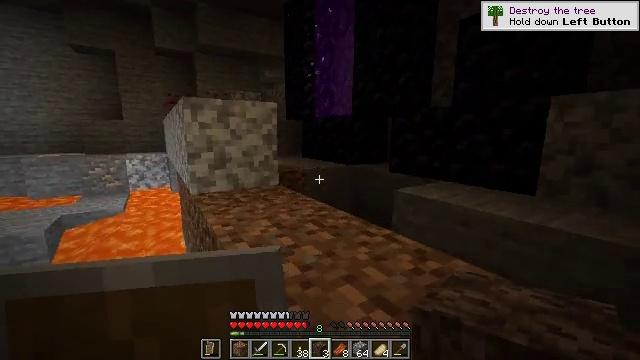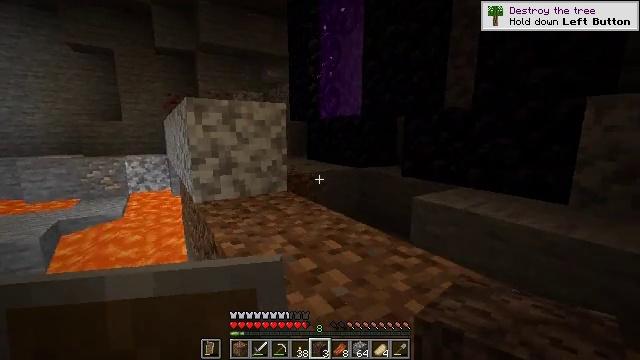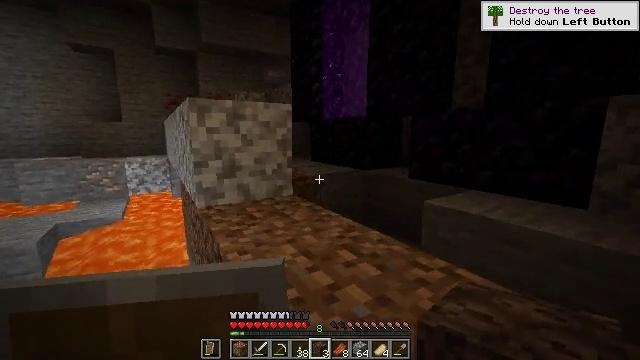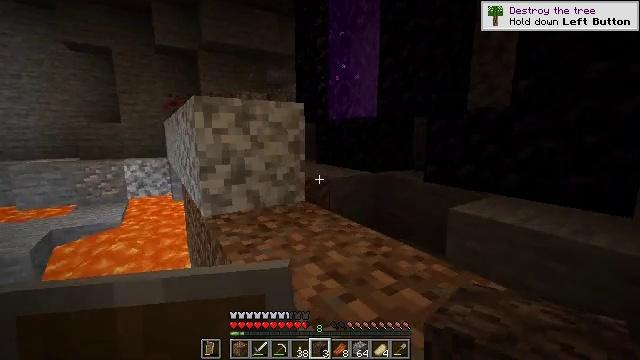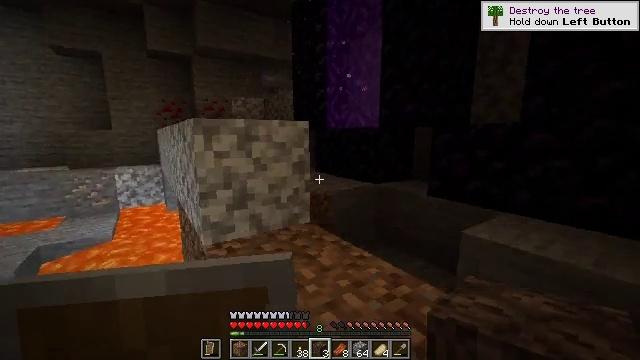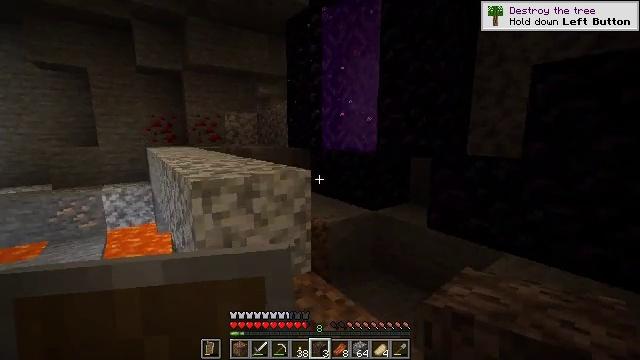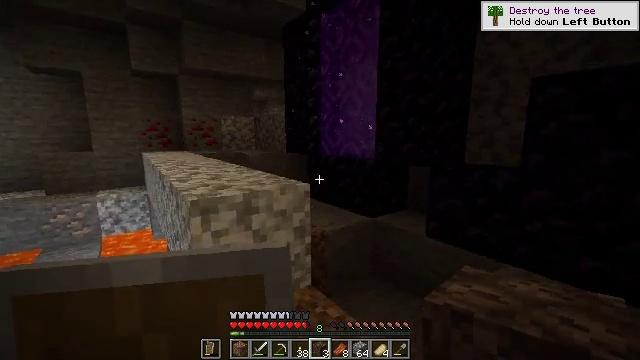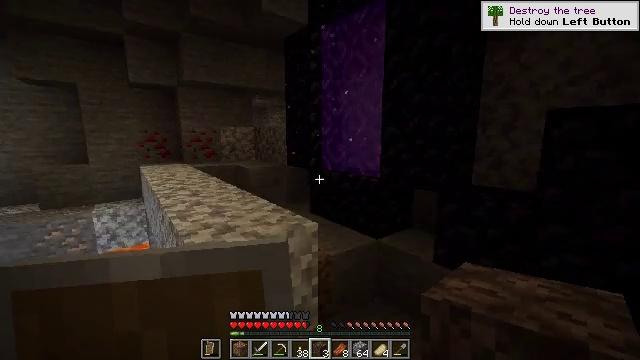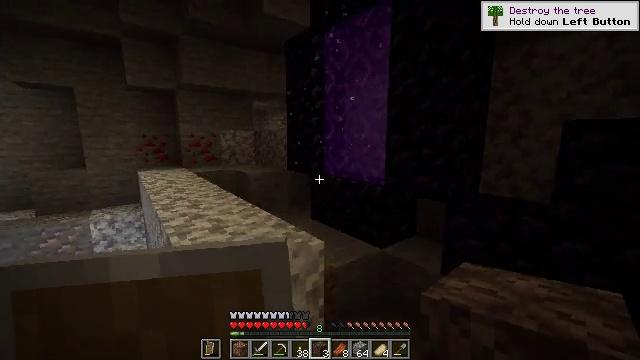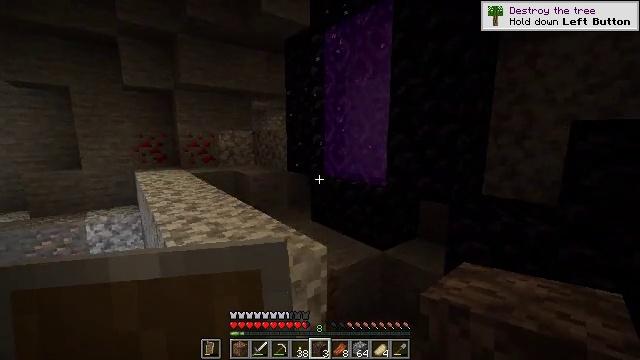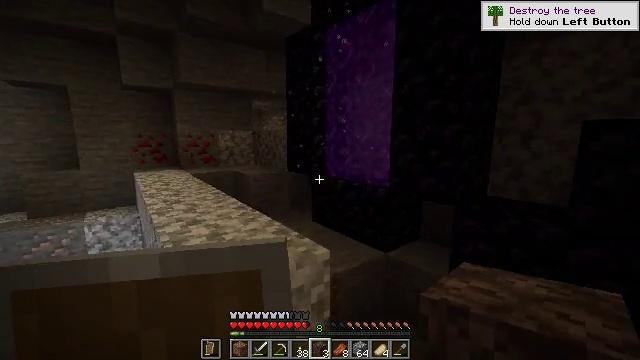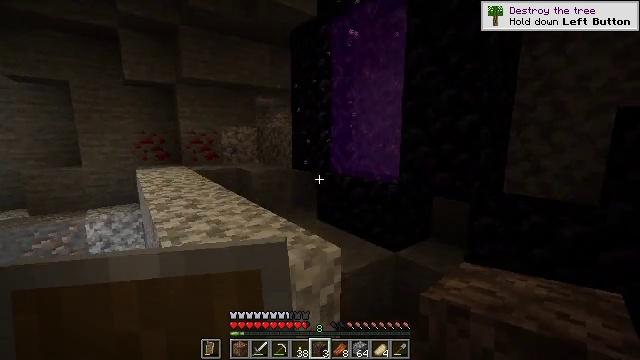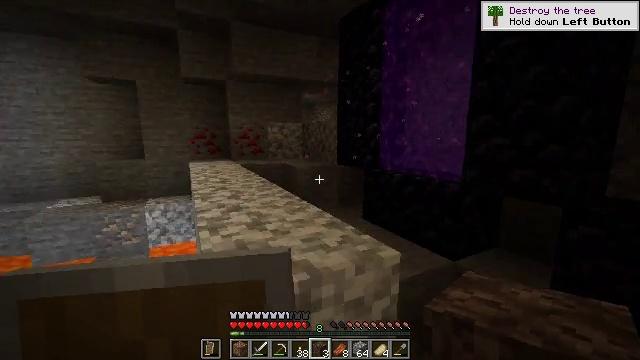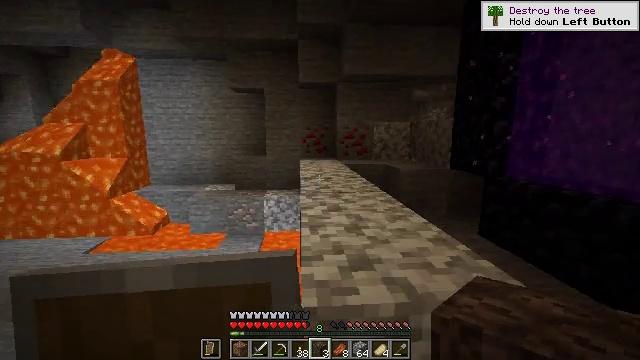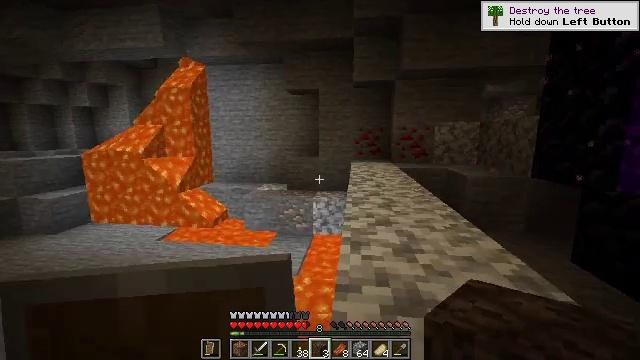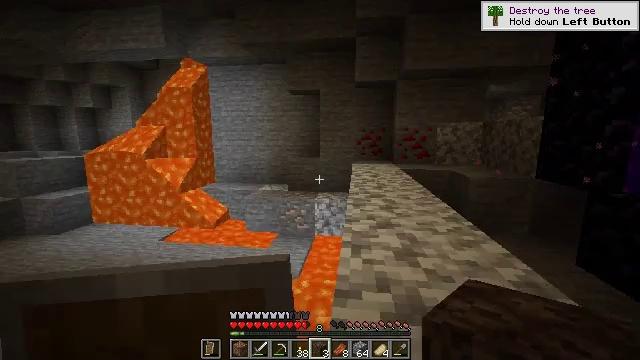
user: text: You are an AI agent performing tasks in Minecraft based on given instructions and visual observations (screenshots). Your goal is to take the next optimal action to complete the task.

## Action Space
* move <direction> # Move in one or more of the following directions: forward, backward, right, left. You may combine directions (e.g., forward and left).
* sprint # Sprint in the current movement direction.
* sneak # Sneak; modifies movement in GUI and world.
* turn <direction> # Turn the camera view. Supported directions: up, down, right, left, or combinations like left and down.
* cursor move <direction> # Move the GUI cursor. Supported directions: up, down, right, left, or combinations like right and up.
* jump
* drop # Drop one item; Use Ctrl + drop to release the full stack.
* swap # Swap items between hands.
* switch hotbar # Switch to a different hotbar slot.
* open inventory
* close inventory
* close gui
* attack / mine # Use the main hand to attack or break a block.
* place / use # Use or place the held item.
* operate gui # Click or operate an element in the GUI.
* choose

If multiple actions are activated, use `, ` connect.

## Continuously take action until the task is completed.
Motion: motion action
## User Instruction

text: Break soul sand to slow down mobs.
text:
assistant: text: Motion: move forward
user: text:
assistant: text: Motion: move forward
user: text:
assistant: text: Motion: move forward
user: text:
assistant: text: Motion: move forward, turn right, jump
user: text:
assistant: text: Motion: move forward, turn right, jump
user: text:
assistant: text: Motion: move forward, jump
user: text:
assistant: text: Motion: move forward, jump
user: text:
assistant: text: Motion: move forward
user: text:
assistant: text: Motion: move forward
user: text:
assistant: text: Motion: move forward
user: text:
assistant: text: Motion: move forward
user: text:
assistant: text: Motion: move forward, turn left
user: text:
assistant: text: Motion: move forward, turn left
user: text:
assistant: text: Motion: turn left
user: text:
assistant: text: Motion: no_op
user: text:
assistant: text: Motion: no_op
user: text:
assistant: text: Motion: move forward
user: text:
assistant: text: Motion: move forward, jump
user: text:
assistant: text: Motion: move forward, jump
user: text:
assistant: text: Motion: move forward, turn right, jump
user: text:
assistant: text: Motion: move forward, turn right, jump
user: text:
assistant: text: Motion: move forward, turn right, jump
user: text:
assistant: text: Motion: move forward, turn right
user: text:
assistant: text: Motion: move forward, turn right and down
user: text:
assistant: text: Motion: move forward, turn right and down
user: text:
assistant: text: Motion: move forward, turn right and down
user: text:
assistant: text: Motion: move forward, turn right and down
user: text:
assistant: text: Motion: move forward, turn right
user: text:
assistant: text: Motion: move forward, turn right
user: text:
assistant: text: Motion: move forward, turn right